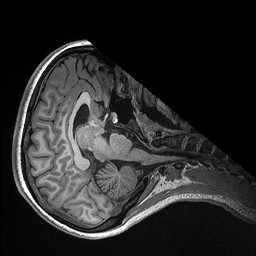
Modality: T1w
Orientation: axial
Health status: healthy
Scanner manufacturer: siemens
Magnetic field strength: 3 T
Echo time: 0.00298 s